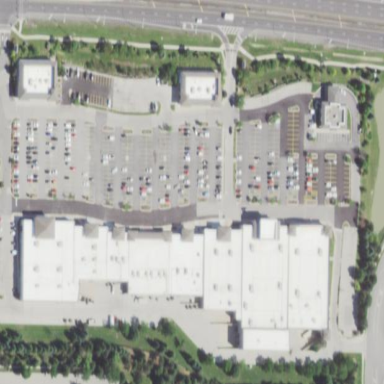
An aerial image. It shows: Retail area.